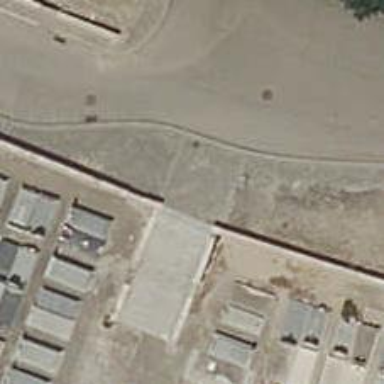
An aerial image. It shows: Concrete footway.